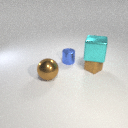
small brown rubber cube below large cyan metal cube